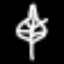
Label: leaf